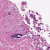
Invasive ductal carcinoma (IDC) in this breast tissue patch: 0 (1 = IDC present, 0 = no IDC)